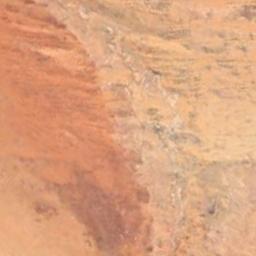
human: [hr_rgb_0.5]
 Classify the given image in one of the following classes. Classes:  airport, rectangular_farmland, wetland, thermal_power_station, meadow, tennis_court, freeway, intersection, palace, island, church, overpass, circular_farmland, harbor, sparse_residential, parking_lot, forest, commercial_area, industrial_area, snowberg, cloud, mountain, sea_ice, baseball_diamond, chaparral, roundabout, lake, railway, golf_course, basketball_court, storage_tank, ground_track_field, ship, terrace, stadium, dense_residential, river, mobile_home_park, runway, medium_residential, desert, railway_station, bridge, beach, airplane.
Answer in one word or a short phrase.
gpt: desert